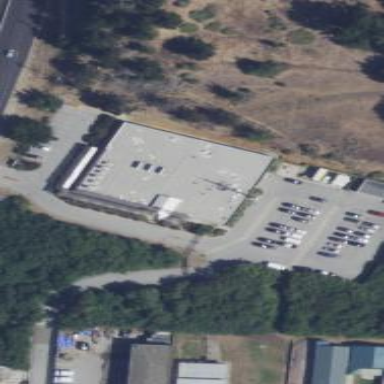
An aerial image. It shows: Police building.